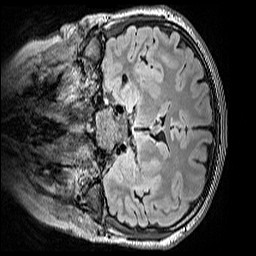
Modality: FLAIR
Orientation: coronal
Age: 12
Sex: male
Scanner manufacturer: siemens
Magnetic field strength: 3 T
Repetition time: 5 s
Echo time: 0.388 s